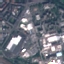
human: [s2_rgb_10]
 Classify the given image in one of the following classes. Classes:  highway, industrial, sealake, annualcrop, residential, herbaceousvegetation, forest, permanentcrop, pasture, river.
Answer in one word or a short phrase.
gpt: Industrial